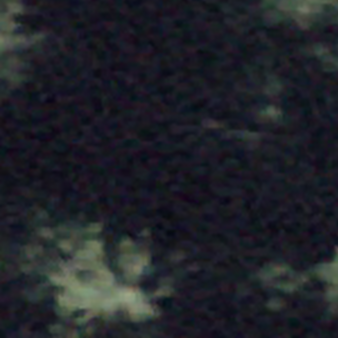
Label: other